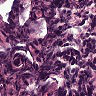
Metastatic tissue present: no